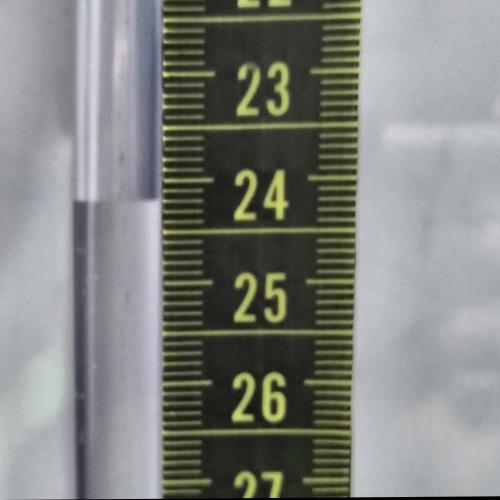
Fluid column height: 24.2 cm